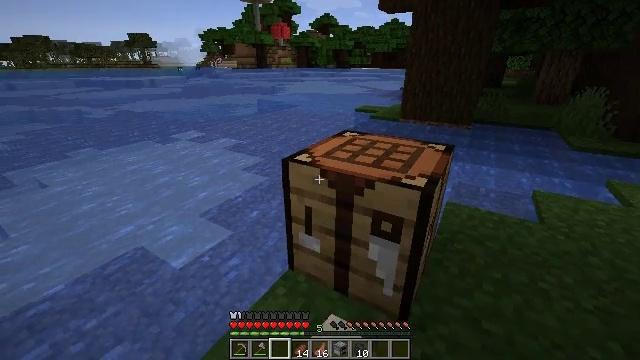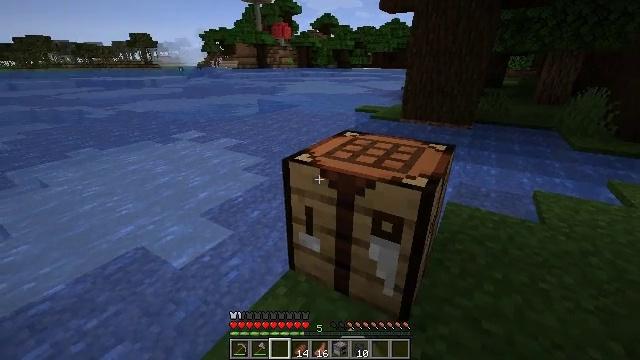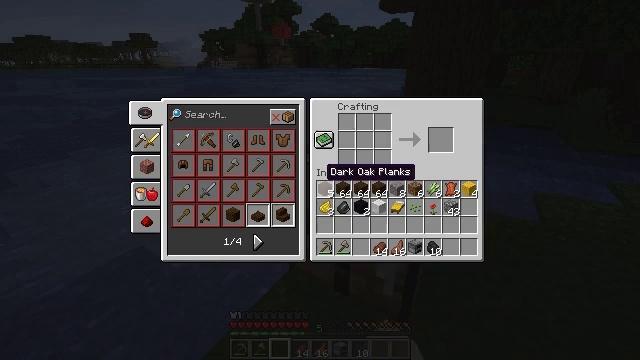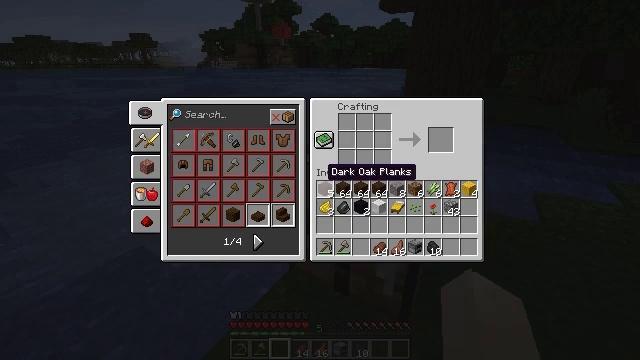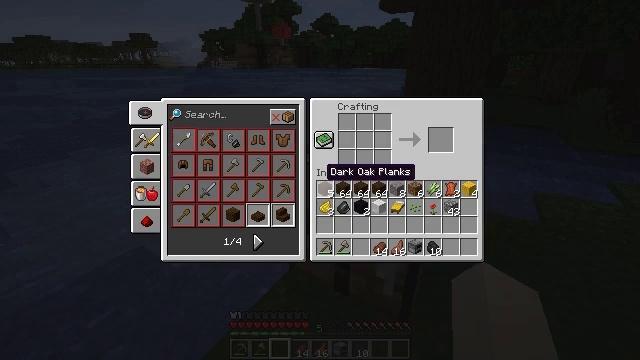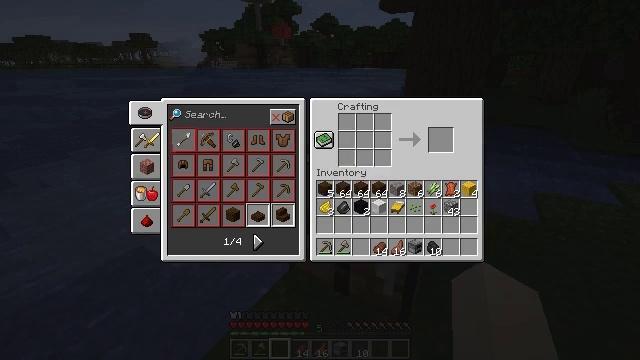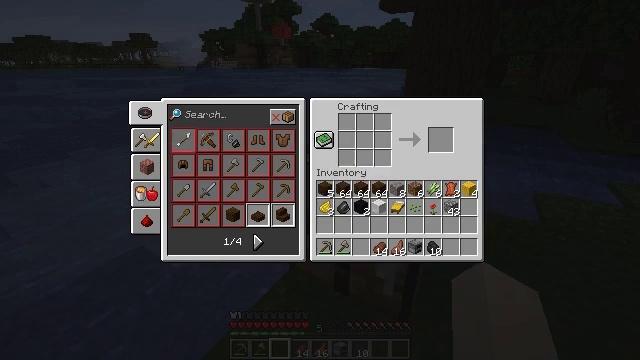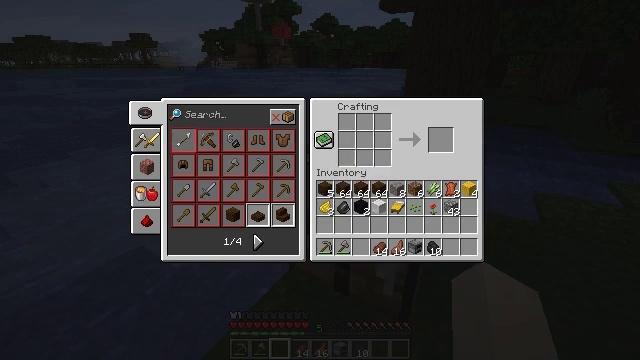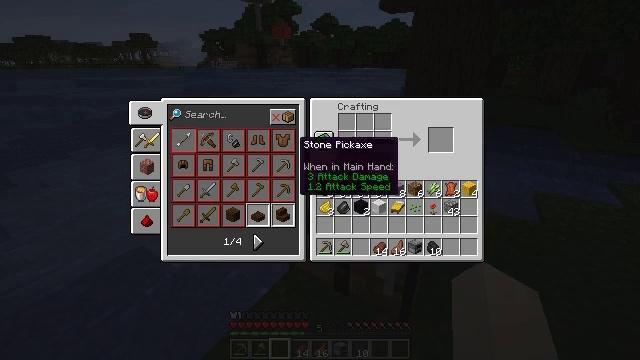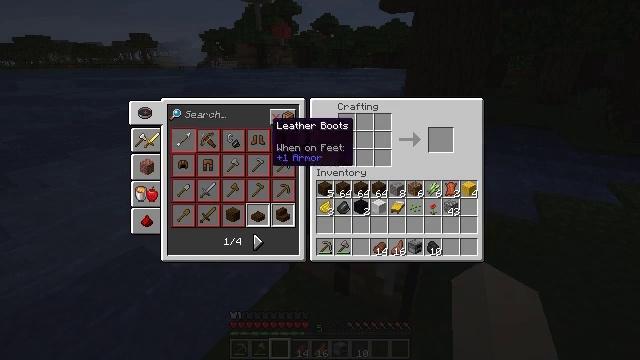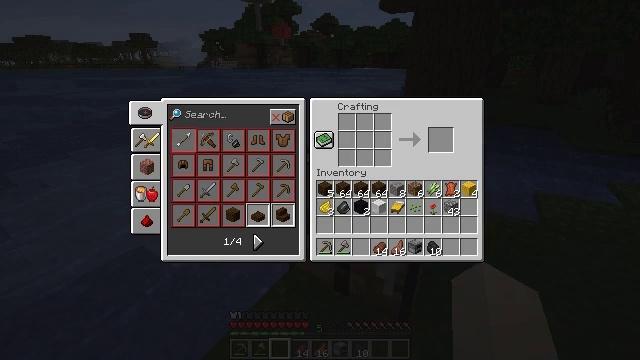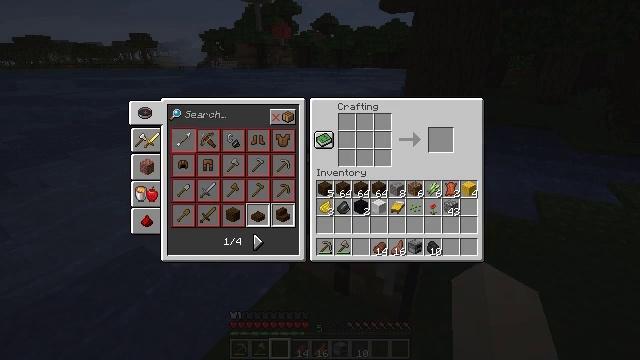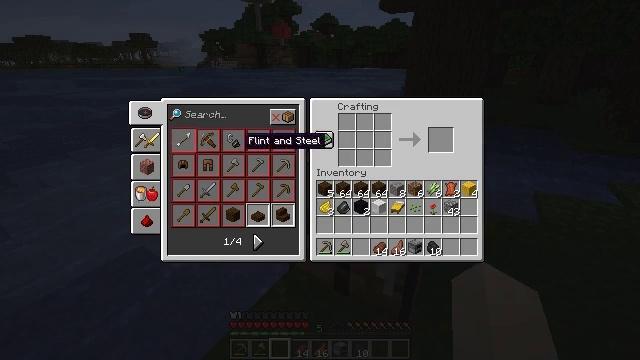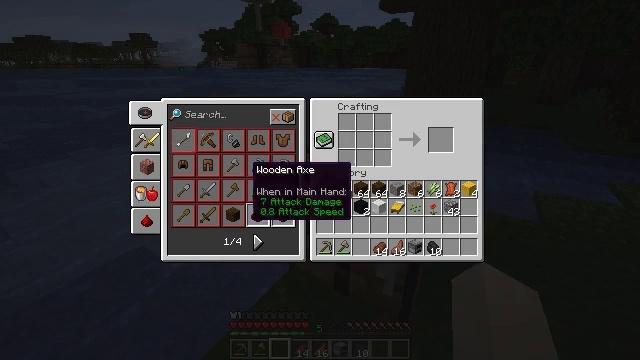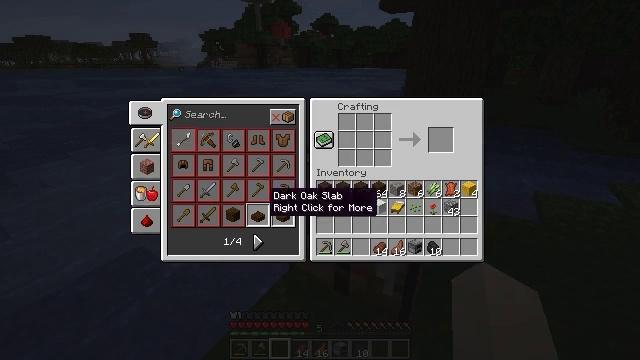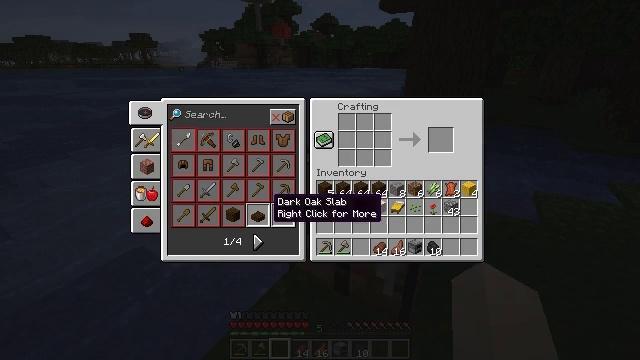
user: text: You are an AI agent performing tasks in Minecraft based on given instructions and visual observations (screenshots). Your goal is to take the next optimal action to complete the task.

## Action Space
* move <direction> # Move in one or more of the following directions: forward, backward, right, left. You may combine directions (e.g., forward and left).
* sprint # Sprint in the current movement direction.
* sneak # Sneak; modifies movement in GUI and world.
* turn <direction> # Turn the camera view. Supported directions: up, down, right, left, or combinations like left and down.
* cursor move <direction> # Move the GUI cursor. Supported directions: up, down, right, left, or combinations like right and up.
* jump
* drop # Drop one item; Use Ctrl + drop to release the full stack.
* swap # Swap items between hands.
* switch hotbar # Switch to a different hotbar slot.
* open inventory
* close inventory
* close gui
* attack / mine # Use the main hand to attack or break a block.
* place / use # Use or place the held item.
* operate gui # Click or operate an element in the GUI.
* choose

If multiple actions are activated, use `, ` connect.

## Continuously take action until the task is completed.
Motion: motion action
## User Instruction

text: Interact with the crafting table to obtain a dark oak boat.
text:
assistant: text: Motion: no_op
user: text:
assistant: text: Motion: open gui
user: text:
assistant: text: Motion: no_op
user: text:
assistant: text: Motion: no_op
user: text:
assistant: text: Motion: no_op
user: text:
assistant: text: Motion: no_op
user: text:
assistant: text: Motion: cursor move left and up
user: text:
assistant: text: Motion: cursor move left and up
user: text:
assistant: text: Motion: cursor move left and up
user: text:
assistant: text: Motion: cursor move left and up
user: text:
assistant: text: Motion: no_op
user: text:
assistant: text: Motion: cursor move down
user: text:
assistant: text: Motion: cursor move right and down
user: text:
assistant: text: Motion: cursor move right and down
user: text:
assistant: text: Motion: no_op
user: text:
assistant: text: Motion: no_op
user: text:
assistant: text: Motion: cursor move left and up
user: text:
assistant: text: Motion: cursor move left and up
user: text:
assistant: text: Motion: cursor move left and up
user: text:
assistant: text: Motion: no_op
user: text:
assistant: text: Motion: cursor move right and down
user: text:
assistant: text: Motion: cursor move right and down
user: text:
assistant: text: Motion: cursor move right and down
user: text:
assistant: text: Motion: no_op
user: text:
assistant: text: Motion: cursor move up
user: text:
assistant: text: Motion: no_op
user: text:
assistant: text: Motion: no_op
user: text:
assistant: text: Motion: cursor move up
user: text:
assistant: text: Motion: cursor move up
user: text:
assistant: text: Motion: cursor move right and up